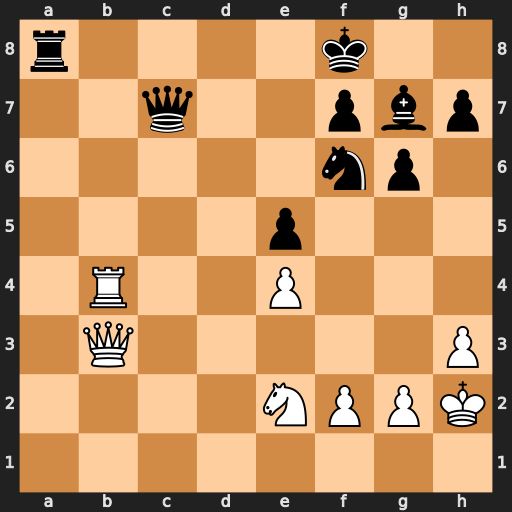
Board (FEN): r4k2/2q2pbp/5np1/4p3/1R2P3/1Q5P/4NPPK/8
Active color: w
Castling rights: -
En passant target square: -
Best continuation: Rb7 Qxb7 Qxb7